Aerial crown-view tile of a tropical tree (Barro Colorado Island, Panama), acquired 20250616:
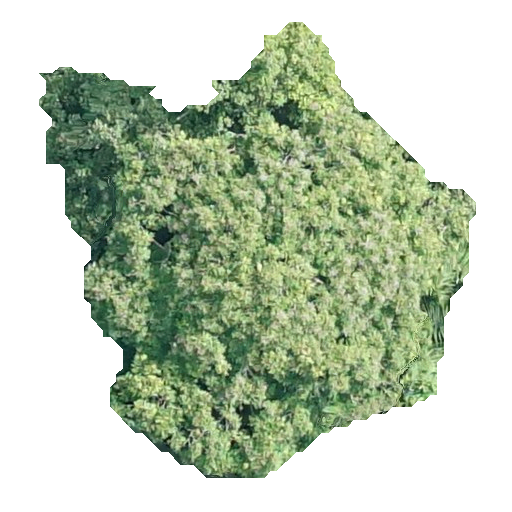
Species: Dipteryx oleifera
GBIF accepted scientific name: Dipteryx oleifera
Crown area: 185.809 m²